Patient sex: M
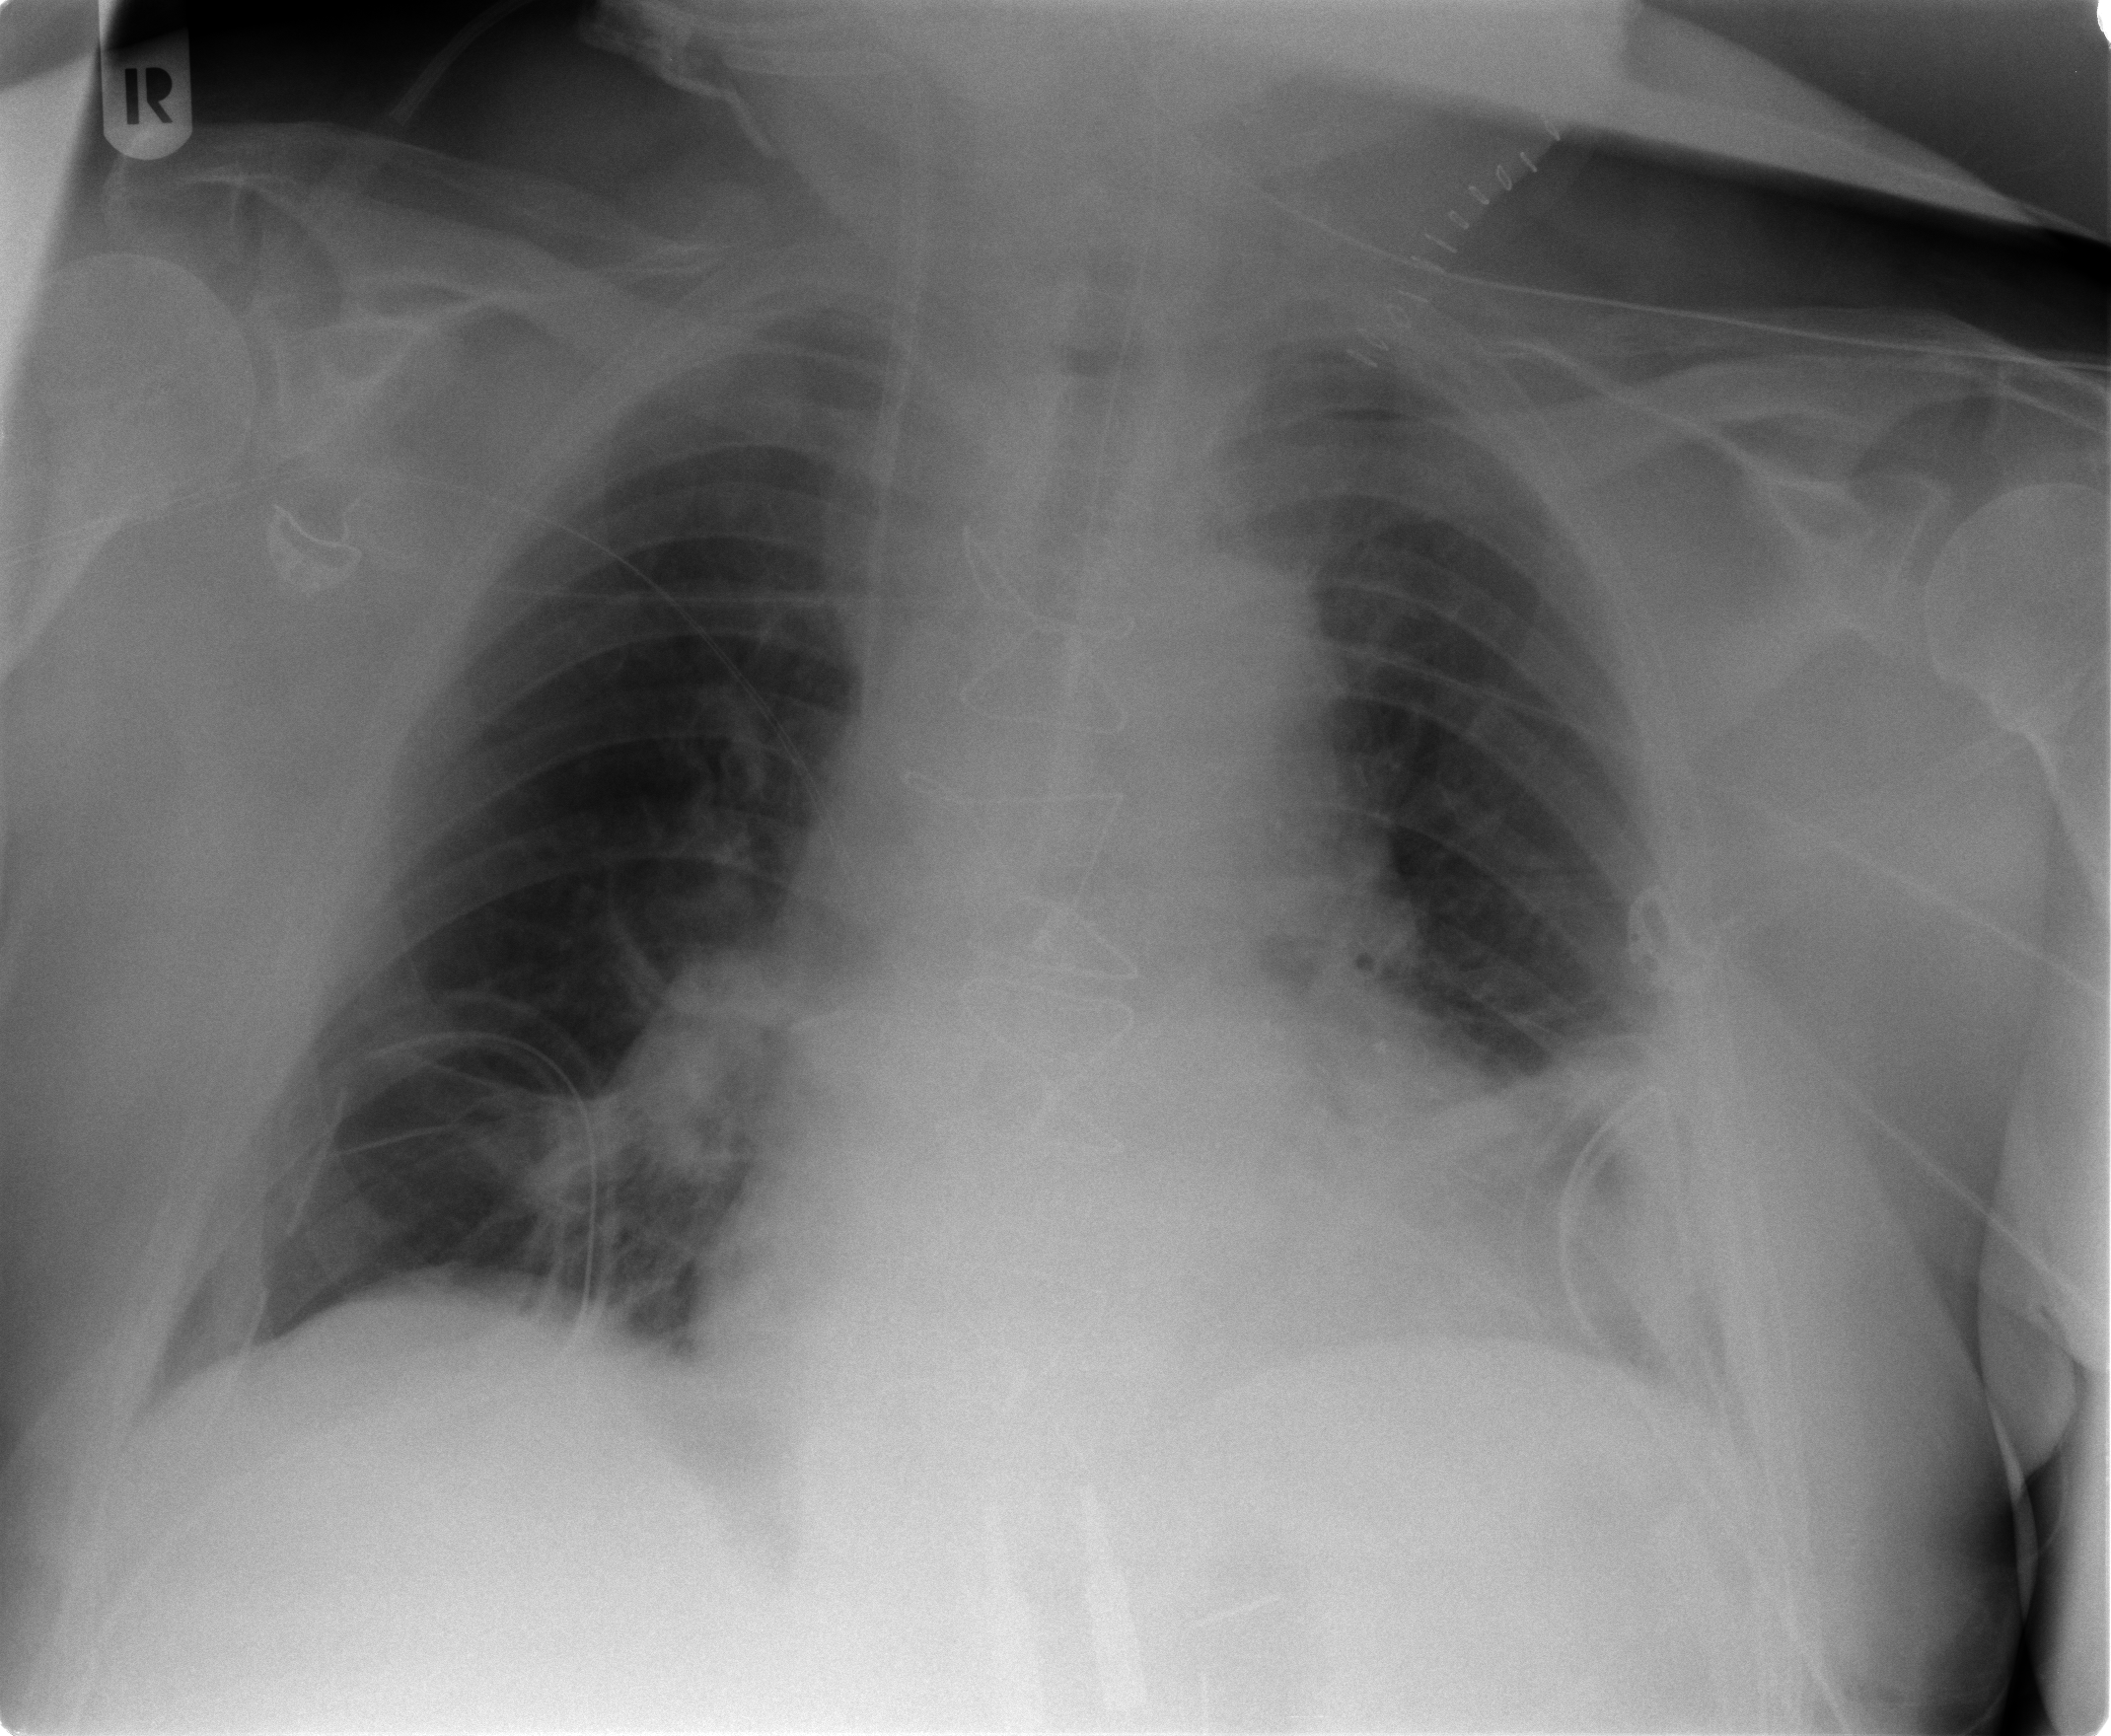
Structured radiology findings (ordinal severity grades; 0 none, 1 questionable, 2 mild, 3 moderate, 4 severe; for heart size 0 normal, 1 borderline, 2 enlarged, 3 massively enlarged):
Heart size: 2
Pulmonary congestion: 0
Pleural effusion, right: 0
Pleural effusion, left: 2
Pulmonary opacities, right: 0
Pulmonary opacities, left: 0
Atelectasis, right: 2
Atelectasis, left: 2